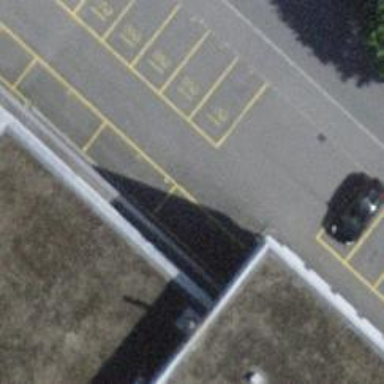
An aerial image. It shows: Bicycle parking area with wall loops.